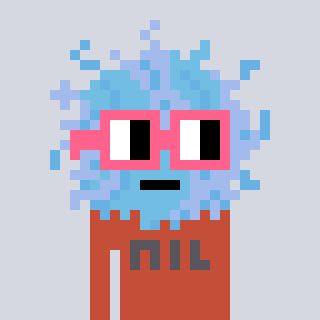
a pixel art character with square pink glasses, a lint-shaped head and a rust-colored body on a cool background